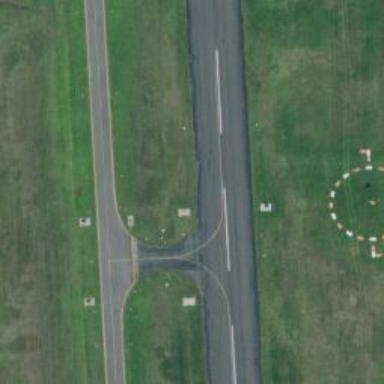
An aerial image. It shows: Runway surface made of asphalt at airport.